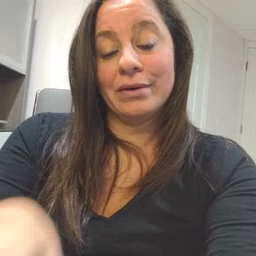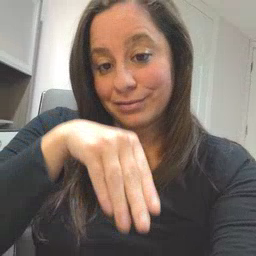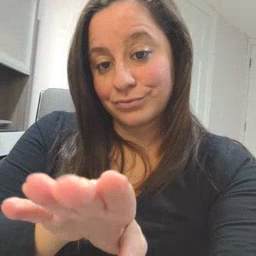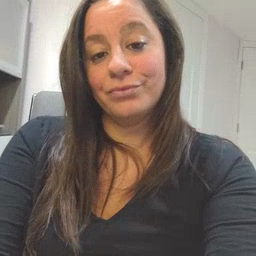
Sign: into